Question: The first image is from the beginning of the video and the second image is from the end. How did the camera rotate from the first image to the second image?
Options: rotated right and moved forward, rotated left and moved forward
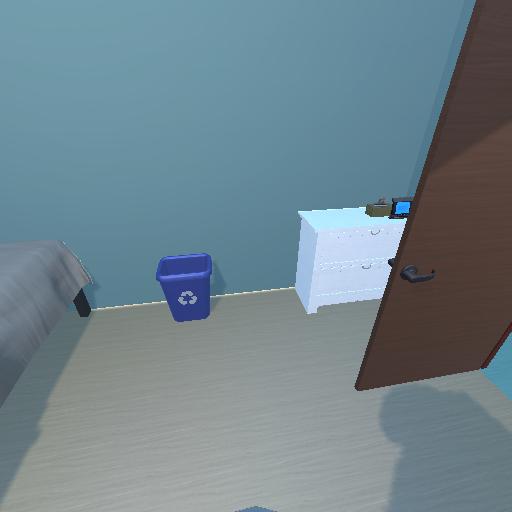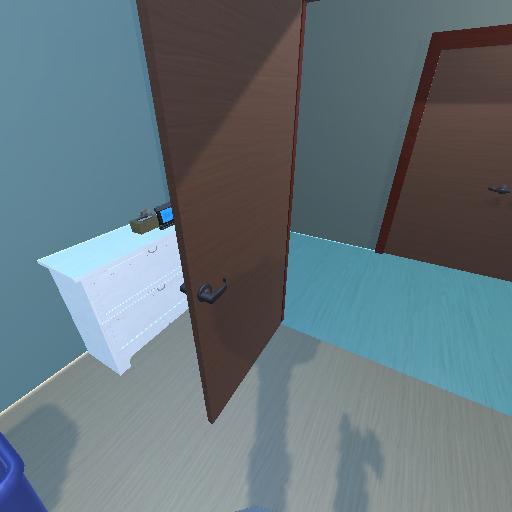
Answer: rotated right and moved forward